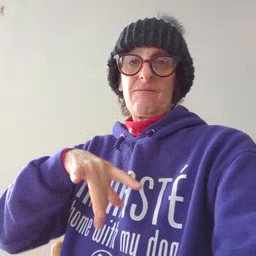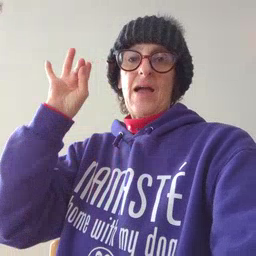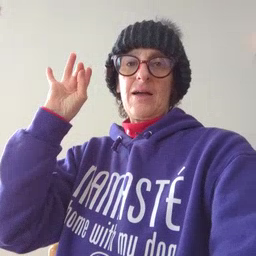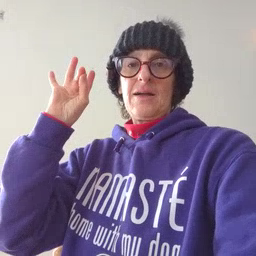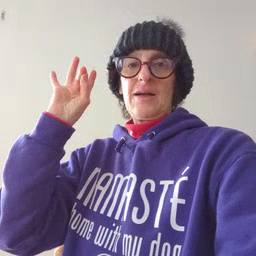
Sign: find